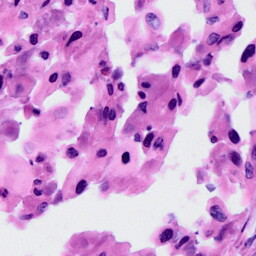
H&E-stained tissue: Cervix